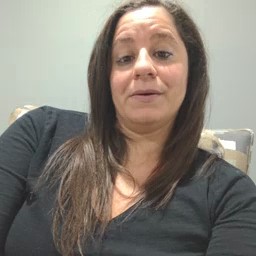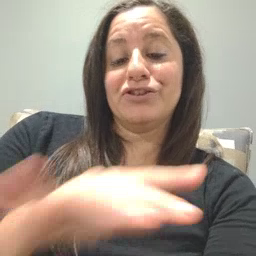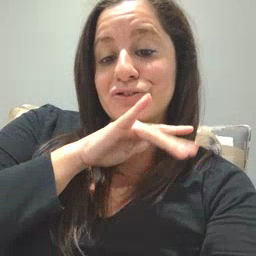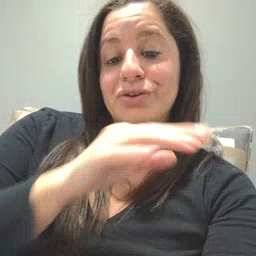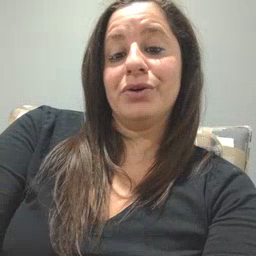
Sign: dirty